Question: I have 3 level menu.
I want the sub menus to be open in left direction instead of right when there is not enough screenspace to show them.
Please take a look at the screenshot to get the exact idea.

I want to use the onBeforeShow() function of superfish menu to fix this, but I am not able to make it work as desired.
Here's my code so far:
'''
$("ul.sf-menu").superfish({
delay: 1000,
speed: 'fast',
disableHI: true,
onBeforeShow: function()
{
thisWidth = $(this).width();
if ( thisWidth > 0 )
{
thisParent = this.parent();
parentLeft = thisParent.offset().left;
parentWidth = this.parent().width();
parentRight = parentWidth + parentLeft ;
mainLeft = document
.getElementsByClassName('sf-menu')[0].offsetLeft;
mainRight = document
.getElementsByClassName('sf-menu')[0].offsetWidth;
if ( ( thisWidth + parentLeft ) < ( mainLeft + mainRight ) )
{
if ( thisWidth > ( parentLeft + parentHeight ) )
{
$(this).css('left', - (parentLeft - mainLeft));
}
else
{
// open left
$(this).css('left', - (thisWidth - parentWidth));
}
}
}
}
});
'''
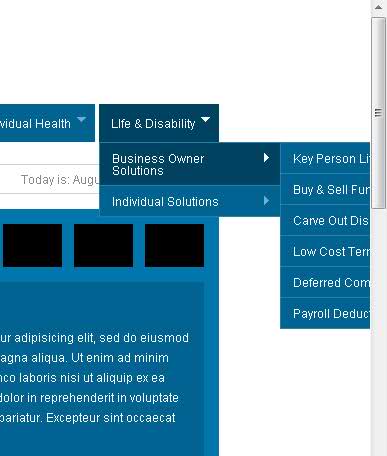
Answer: I am currently using this code to solve the problem on a site I work on:
'''
onBeforeShow: function() {
if($(this).parents("ul").length > 1){
var w = $(window).width();
var ul_offset = $(this).parents("ul").offset();
var ul_width = $(this).parents("ul").outerWidth();
// Shouldn't be necessary, but just doing the straight math
// on dimensions can still allow the menu to float off screen
// by a little bit.
ul_width = ul_width + 50;
if((ul_offset.left+ul_width > w-(ul_width/2)) && (ul_offset.left-ul_width > 0)) {
$(this).addClass('too_narrow_fix');
}
else {
$(this).removeClass('too_narrow_fix');
}
};
}
'''
Here's the CSS it applies:
'''
.too_narrow_fix {
left: -14.5em !important;
top: .5em !important;
}
'''